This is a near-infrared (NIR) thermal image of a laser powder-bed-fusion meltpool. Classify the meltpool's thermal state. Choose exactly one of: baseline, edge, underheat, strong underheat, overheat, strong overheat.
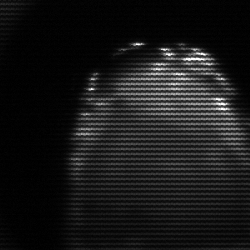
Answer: edge